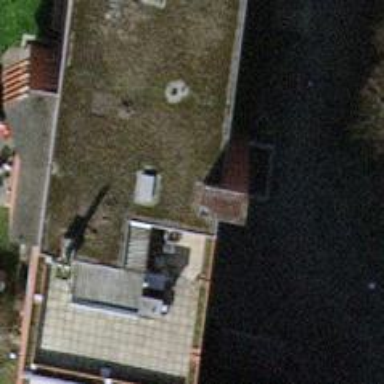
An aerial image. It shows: Building with apartments and flat roof.